高三 · 逻辑题
执行如图所示的程序框图, 若输出的值为 7, 则框图中(1)处可以填入 ( )

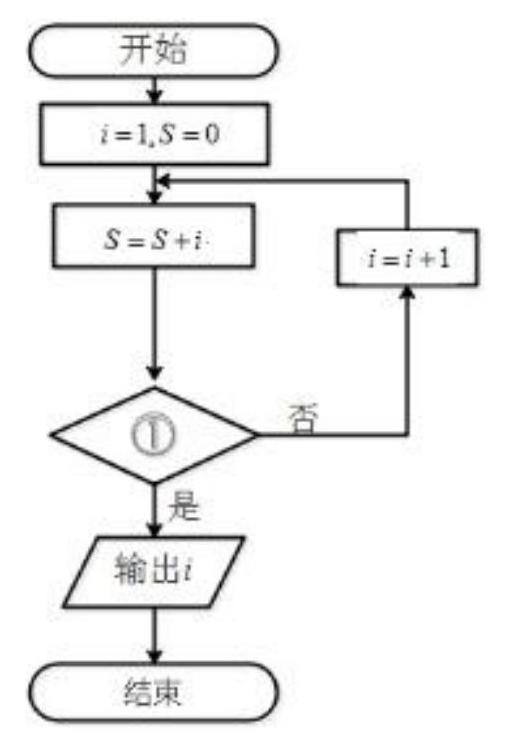
A. $S \geq 7$
B. $S \geq 21$
C. $S \geq 28$
D. $S \geq 36$
答案: C
解析: 第一次循环： $S=1$, 不满足条件, $i=2$ ；第二次循环： $S=3$ ，不满足条件， $i=3$ ；第三次循环： $S=6$ ，不满足条件， $i=4$ ，第四次循环： $S=10$ ，不满足条件， $i=5$ ；第五次循环： $S=15$, 不满足条件, $i=6$ ，第六次循环： $S=21$, 不满足条件, $i=7$第七次循环： $S=28$ ，满足条件，输出的值为 7,所以判断框中的条件可填写“ $S \geq 28$ ”，故选 C.